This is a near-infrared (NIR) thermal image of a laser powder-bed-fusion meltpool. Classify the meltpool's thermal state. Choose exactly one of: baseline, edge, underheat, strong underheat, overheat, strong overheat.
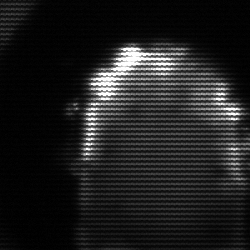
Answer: baseline